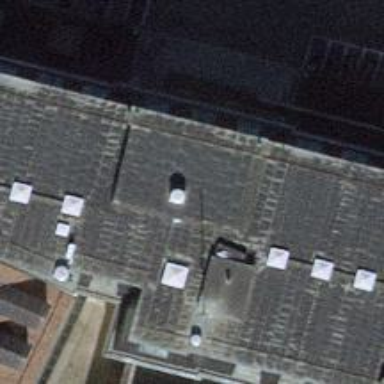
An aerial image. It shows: Police building.